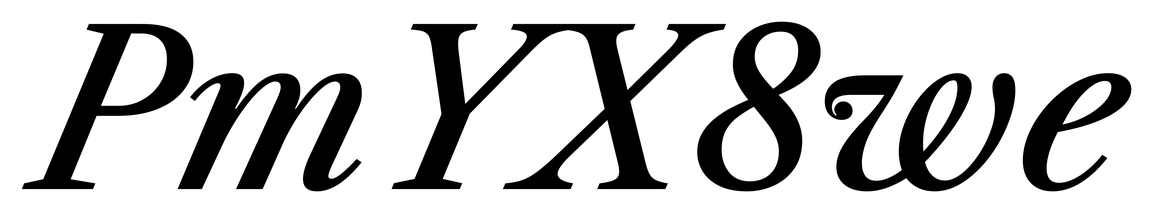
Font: LibreCaslonText-Italic_Medium_Italic